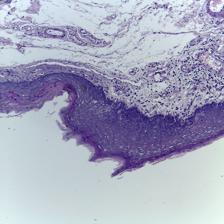
Diagnosis: Normal